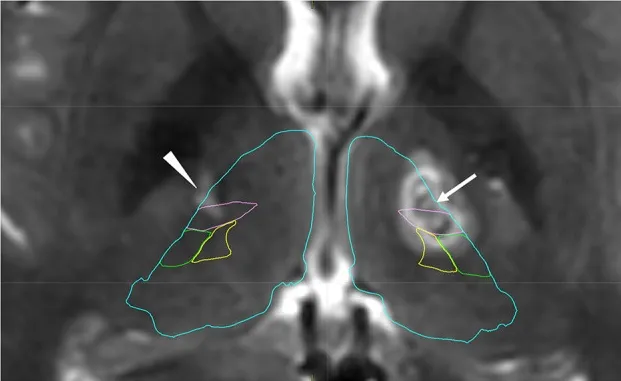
Postoperative T2-weighted image after left thalamotomy with anatomical mapping by Brainlab Elements. The arrow shows coagulated lesions in the left ventro-oral (Vo) nucleus. Posterior coagulated lesions are located in the ventral intermediate nucleus (Vim). The arrowhead shows an old lesion after previous surgery, which was confirmed in the Vo and Vim nucleus. Blue: thalamus, Pink: Vim, Green: ventral posterior lateral nucleus, Yellow: ventral posterior medial nucleus.
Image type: radiology (mri)